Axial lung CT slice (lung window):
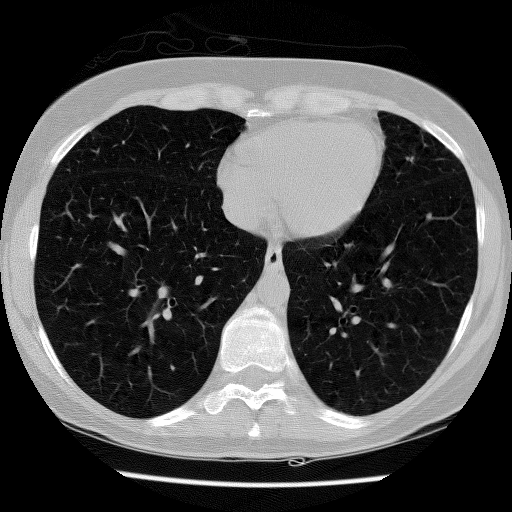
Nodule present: no